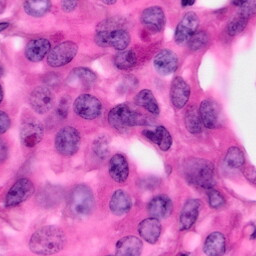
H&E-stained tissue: Pancreatic